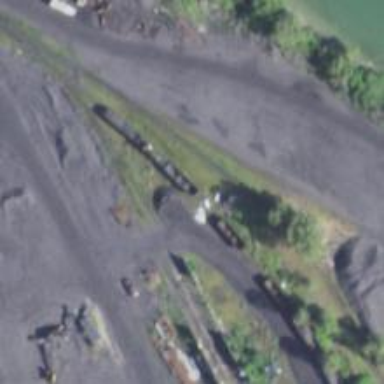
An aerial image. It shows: Abandoned railway yard.